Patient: sex F, age 74
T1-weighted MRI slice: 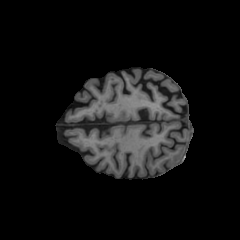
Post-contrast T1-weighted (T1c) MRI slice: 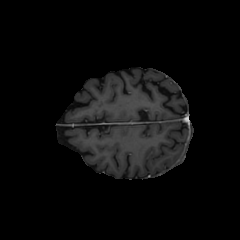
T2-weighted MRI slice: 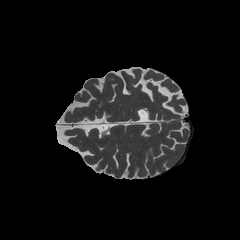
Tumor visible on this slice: no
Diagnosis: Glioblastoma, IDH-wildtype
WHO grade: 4